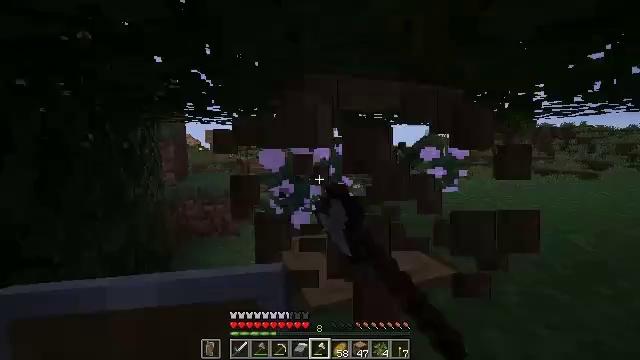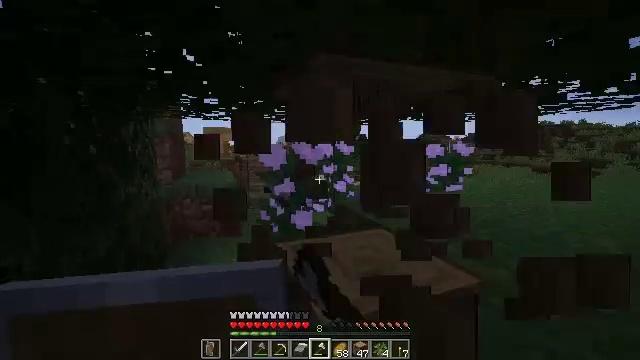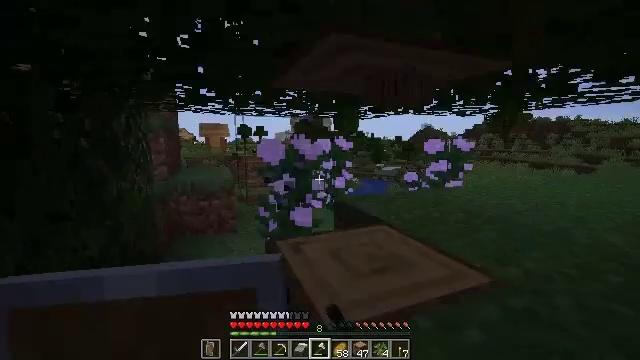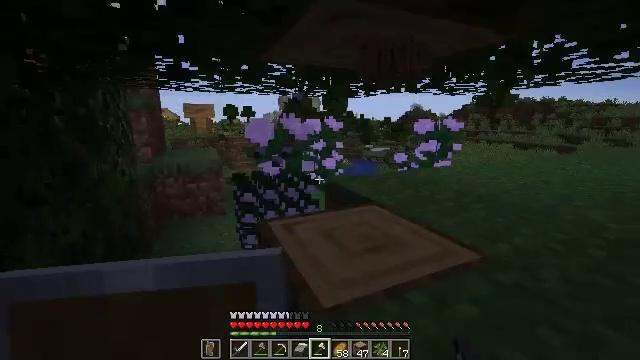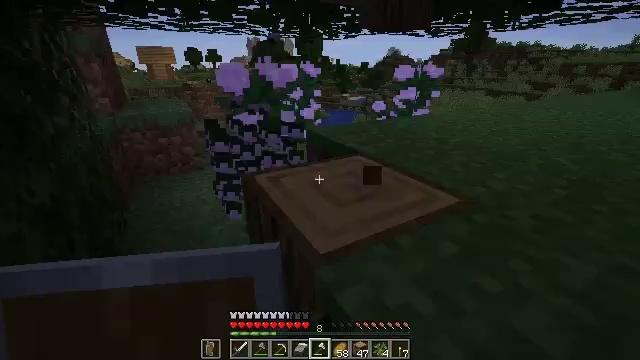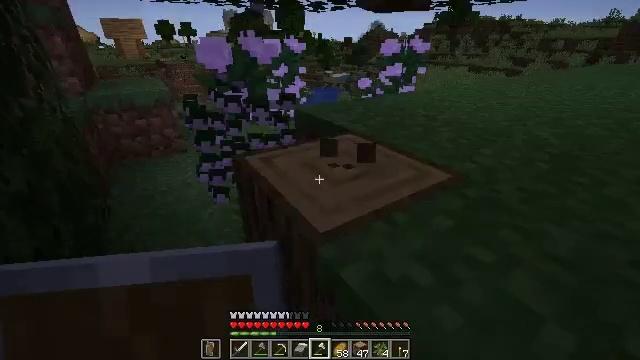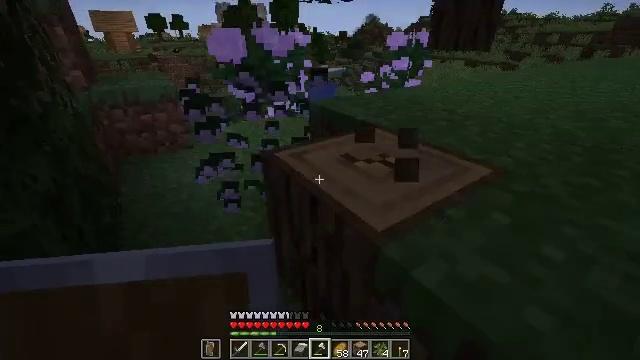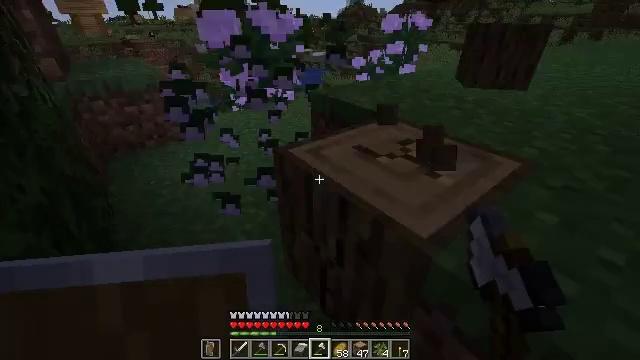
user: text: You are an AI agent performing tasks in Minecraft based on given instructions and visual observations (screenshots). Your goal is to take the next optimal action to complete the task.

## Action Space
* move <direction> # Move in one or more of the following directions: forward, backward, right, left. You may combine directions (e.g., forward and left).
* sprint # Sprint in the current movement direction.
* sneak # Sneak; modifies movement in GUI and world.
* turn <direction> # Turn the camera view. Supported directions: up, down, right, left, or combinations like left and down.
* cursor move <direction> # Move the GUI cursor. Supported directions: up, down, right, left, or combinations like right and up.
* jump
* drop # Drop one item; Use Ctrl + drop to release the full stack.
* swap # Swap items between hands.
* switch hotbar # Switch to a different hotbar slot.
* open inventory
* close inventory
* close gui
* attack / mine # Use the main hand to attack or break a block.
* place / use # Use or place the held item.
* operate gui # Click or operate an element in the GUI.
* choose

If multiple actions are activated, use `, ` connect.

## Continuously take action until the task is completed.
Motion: motion action
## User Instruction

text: Harvest the peony for decoration.
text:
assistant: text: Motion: attack / mine
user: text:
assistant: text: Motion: attack / mine
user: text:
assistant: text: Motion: turn right and down, attack / mine
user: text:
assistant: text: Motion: move left, turn right and down, attack / mine
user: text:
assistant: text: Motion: move left, turn right and down, attack / mine
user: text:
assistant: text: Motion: move forward and move left, turn right and down, attack / mine
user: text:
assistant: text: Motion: move forward and move left, turn right and down, attack / mine
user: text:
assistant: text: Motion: attack / mine